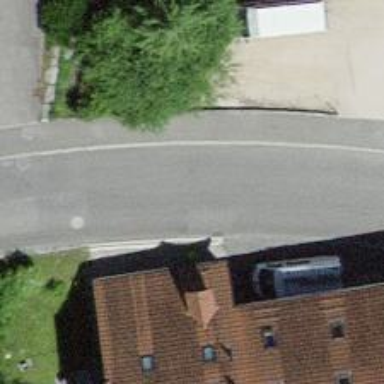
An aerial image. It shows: Residential road with asphalt surface and sidewalk on the left side.